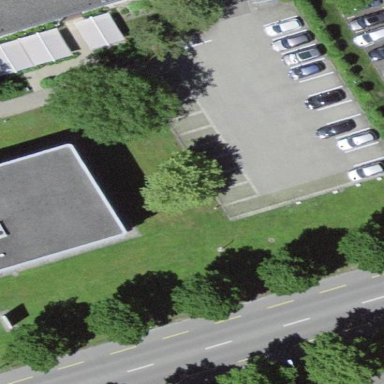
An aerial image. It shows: Parking area.